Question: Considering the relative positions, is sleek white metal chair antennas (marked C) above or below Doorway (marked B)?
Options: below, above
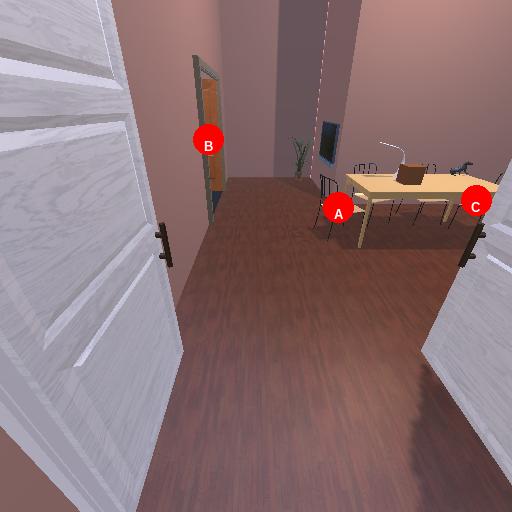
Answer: below